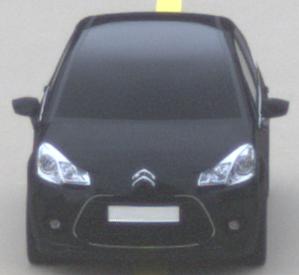
Make: Citroen
Model: C3 1.1
Detailed model: C3 (II)
Model produced from: 2010/01
Model produced until: 2012/03
Doors: 5
Color: black
Road condition: dry road
Daytime: morning or afternoon
Contrast: low contrast